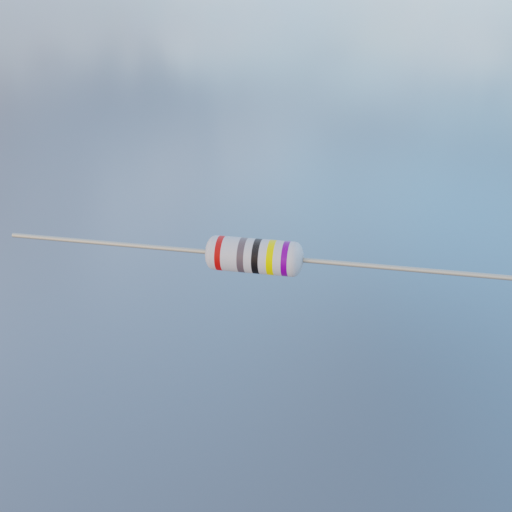
Resistor colour bands (in order): red, gray, black, yellow, violet